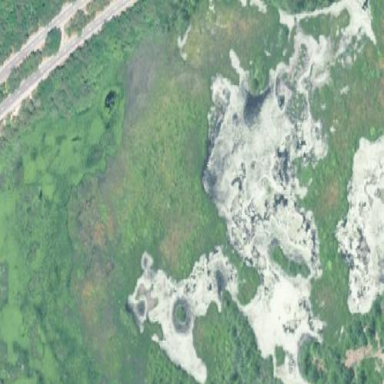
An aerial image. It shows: Marsh wetland.